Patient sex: M
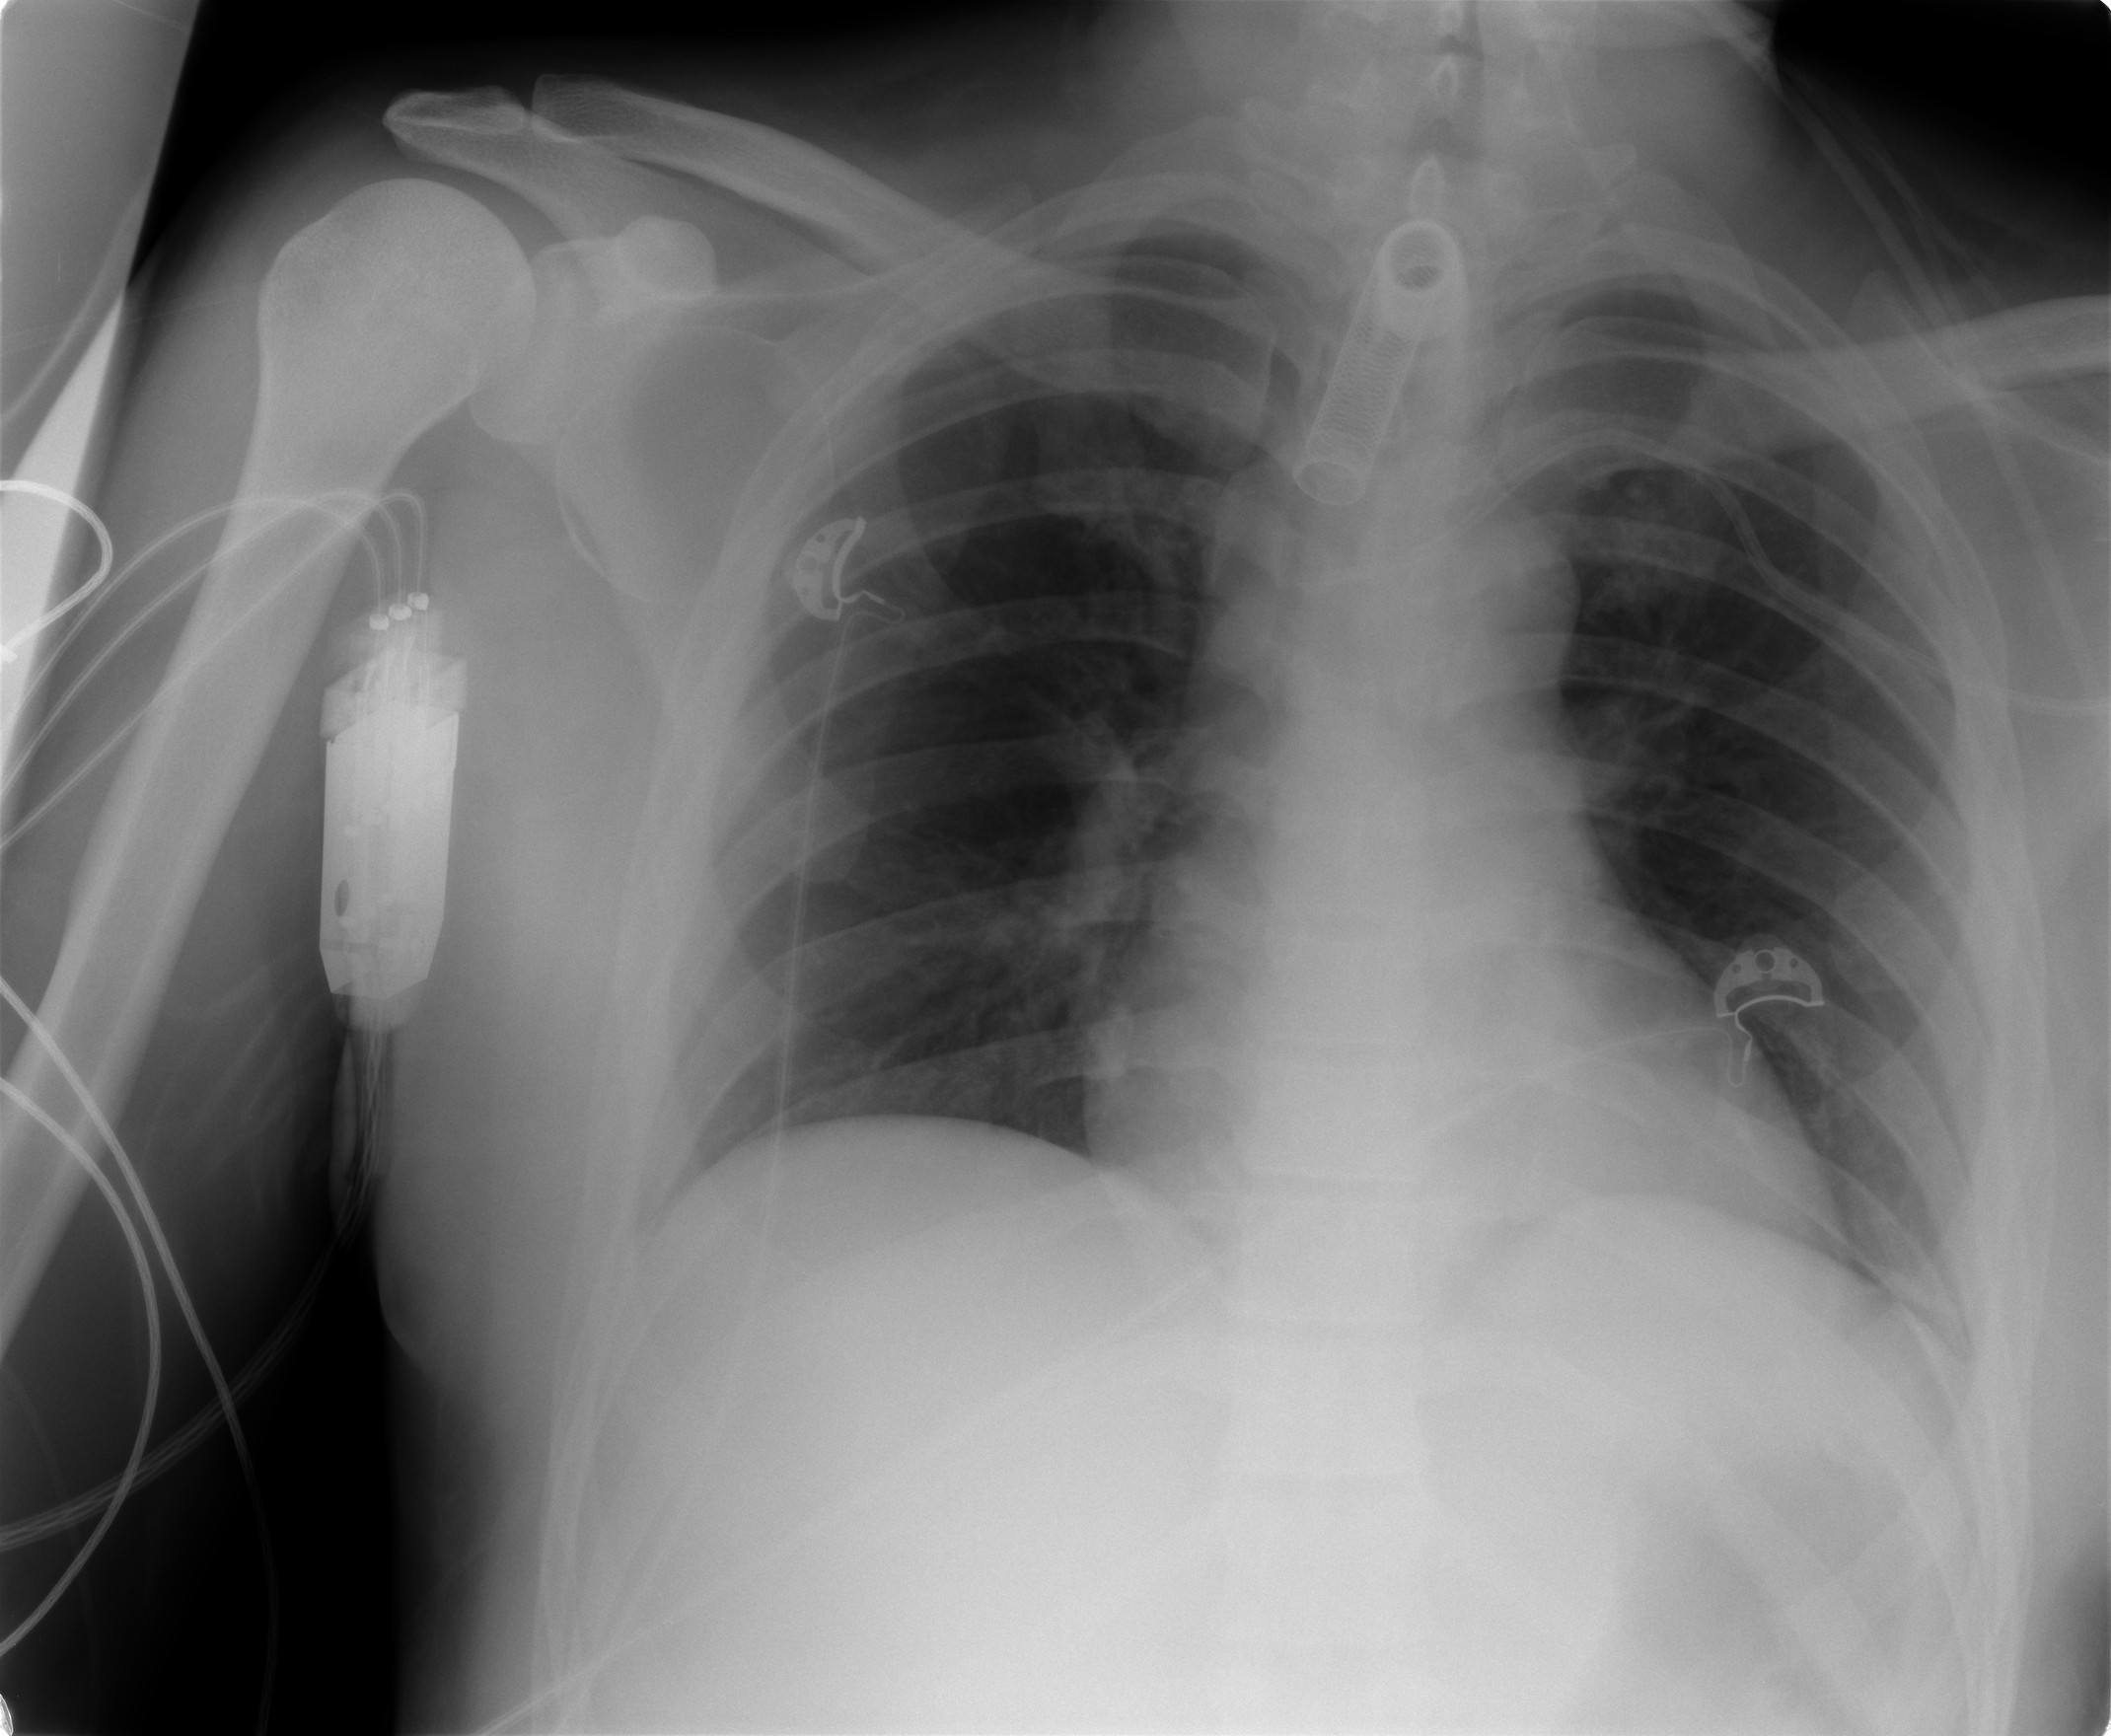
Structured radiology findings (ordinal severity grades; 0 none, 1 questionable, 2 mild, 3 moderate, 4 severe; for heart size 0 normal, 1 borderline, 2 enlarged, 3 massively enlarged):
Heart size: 1
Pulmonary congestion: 2
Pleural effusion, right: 0
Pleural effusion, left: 0
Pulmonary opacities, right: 0
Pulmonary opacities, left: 0
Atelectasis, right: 1
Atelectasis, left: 2